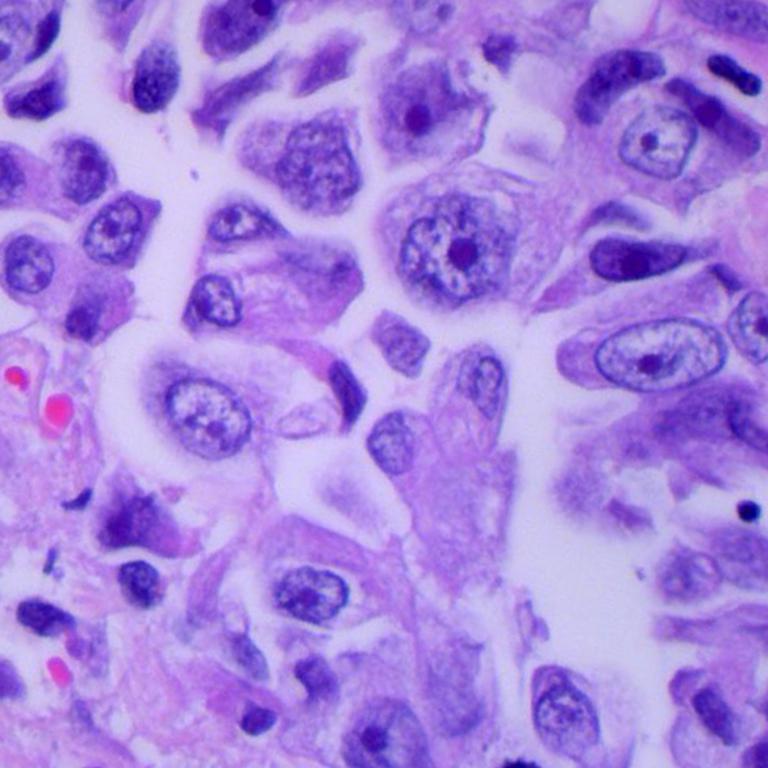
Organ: lung
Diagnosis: adenocarcinomas